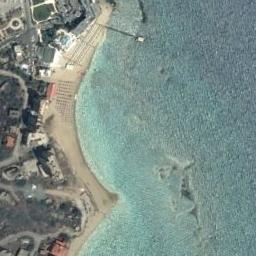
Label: beach